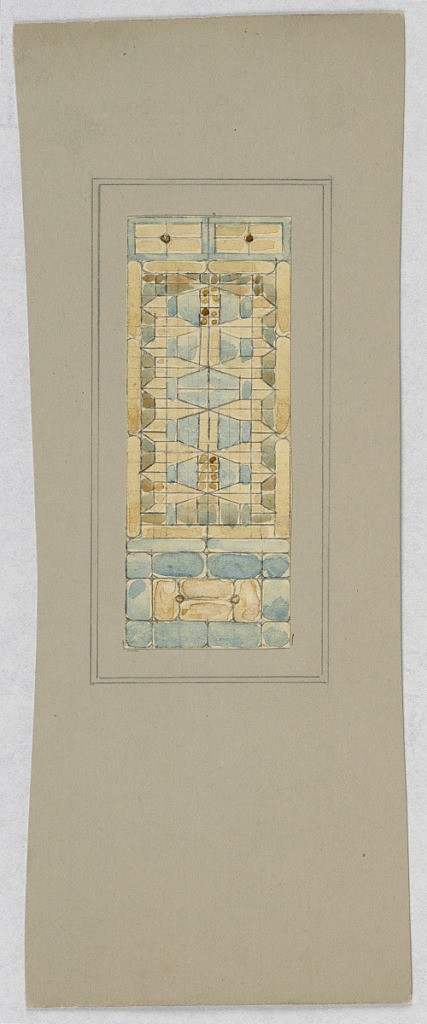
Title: Design for stained glass
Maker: Alice Cordelia Morse, American, 1863–1961
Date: late 19th century
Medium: Brush and gouache on paper, mounted on illustration board
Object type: Drawing
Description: Design in vertical format of chartreuse and light blue geometric pattern.